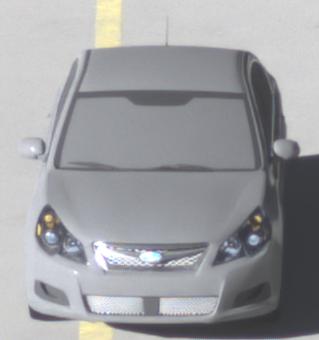
Make: Subaru
Model: Legacy 2.0R
Detailed model: Legacy (IV) Limousine
Model produced from: 2007/09
Model produced until: 2008/10
Doors: 4
Color: gray
Road condition: dry road
Daytime: morning or afternoon
Contrast: high contrast